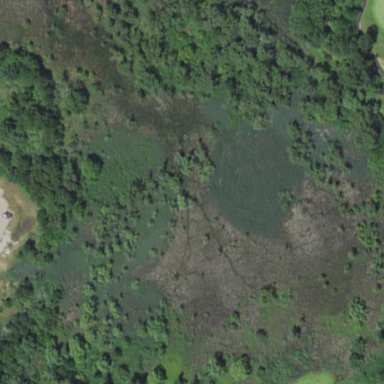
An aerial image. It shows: Marshy wetland area.